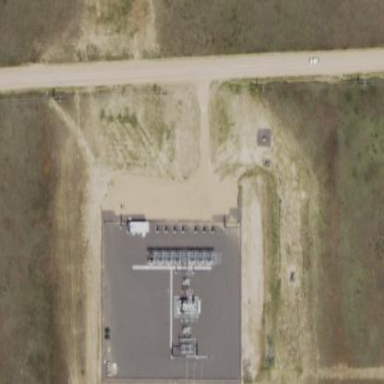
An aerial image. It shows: Power substation dedicated to generation.